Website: home-depot
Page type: review-order
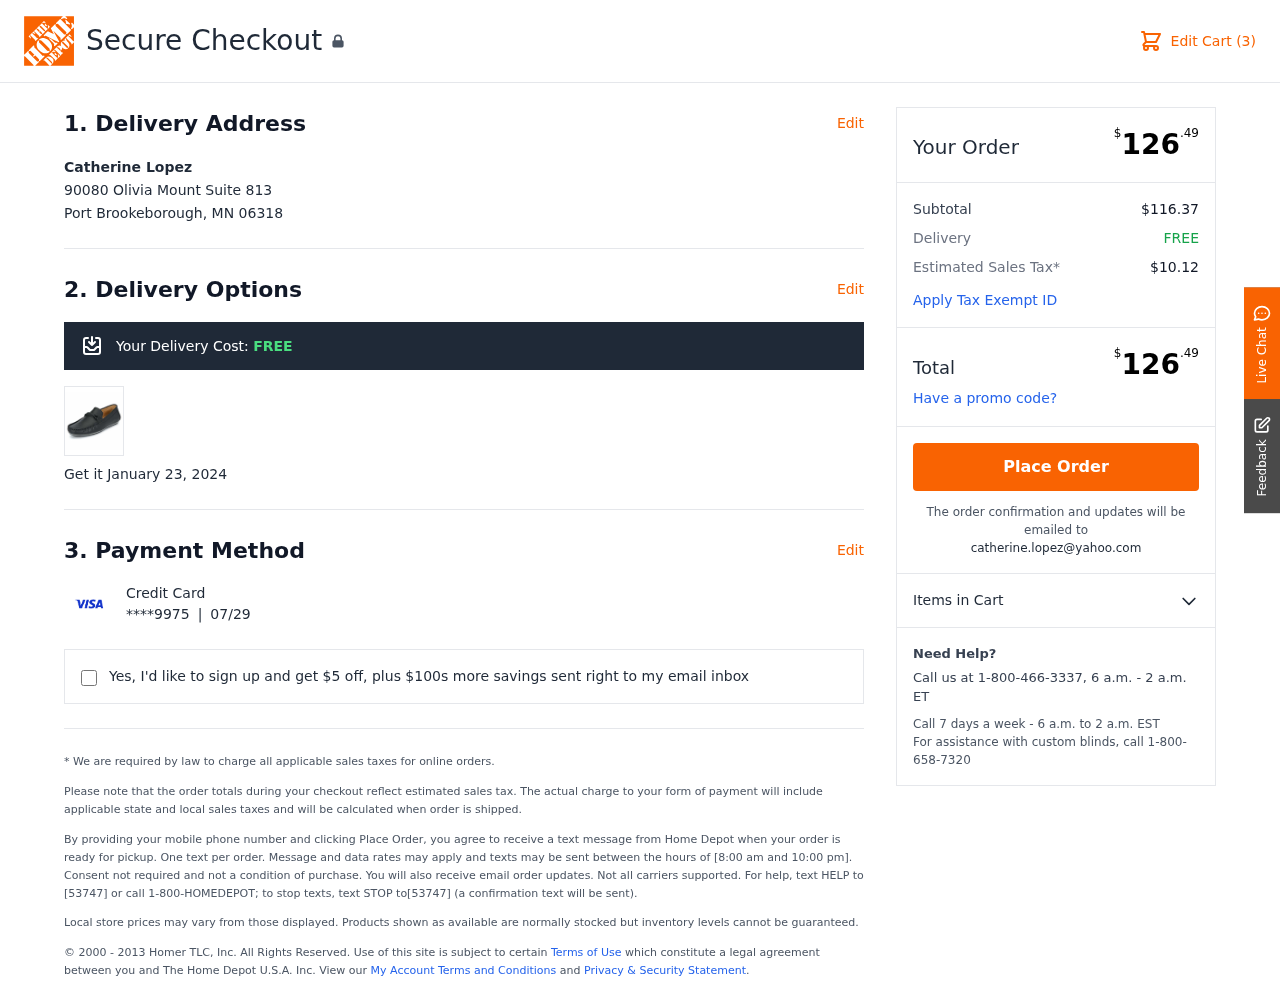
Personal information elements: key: PII_CARD_EXPIRY
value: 07/29
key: PII_CARD_LAST4
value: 9975
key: PII_CITY_STATE_ZIP
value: Port Brookeborough, MN 06318
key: PII_EMAIL
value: catherine.lopez@yahoo.com
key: PII_FULLNAME
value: Catherine Lopez
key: PII_STREET
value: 90080 Olivia Mount Suite 813
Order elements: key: ORDER_NUM_ITEMS
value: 3
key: ORDER_SHIPPING_COST
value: FREE
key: ORDER_DELIVERY_DATE
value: January 23, 2024
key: ORDER_TOTAL
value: $126.49
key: ORDER_SUBTOTAL
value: $116.37
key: ORDER_TAX
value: $10.12